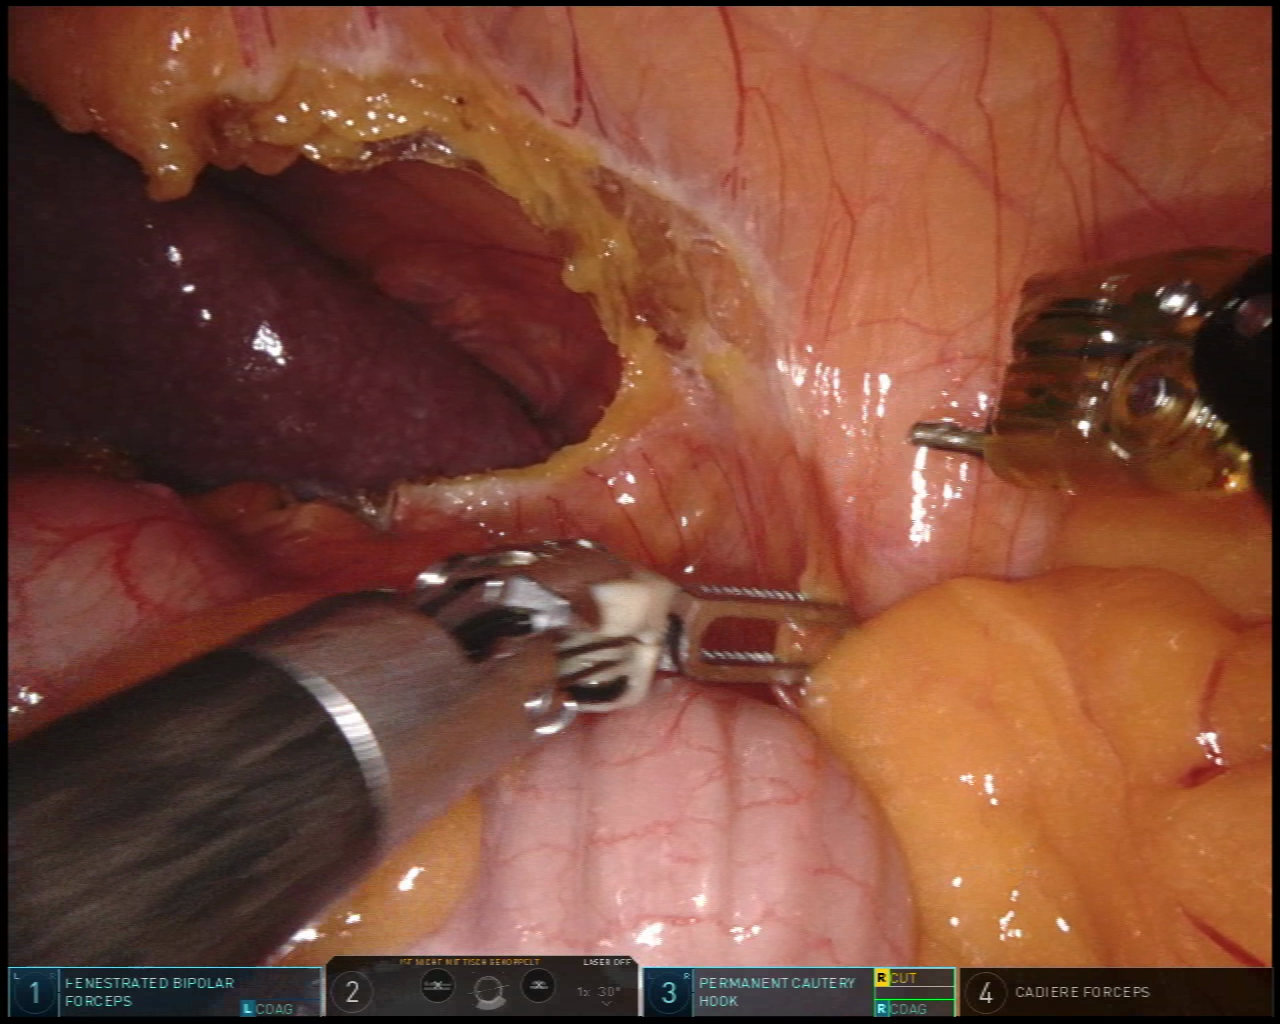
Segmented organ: colon
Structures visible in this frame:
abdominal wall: yes
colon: yes
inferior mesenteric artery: no
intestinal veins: no
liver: no
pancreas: no
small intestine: no
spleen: yes
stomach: no
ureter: no
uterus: no
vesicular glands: no